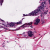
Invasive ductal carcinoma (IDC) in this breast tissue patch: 0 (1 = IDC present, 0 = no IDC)